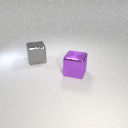
large purple metal cube to the right of large gray metal cube